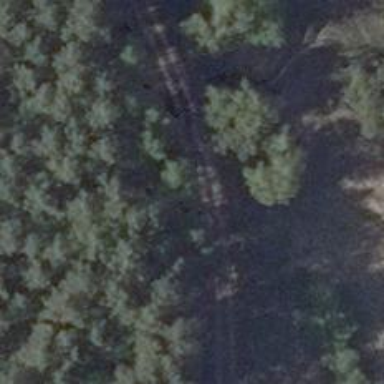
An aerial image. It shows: Sandy track with grade 4 tracktype.